Question: I have two div's, A and B. I would like to hover over DIV A and reveal DIV B, but I do not want DIV B to hide until the mouse moves from over DIV B.
'''
<div id="a"><img src="images...." class="profile" id="options" /></div>
<div id="b"> //some information</div>
'''
The jquery:
'''
<script>
$(document).ready(function(){
$('#a').hover(function(){
$('#b').show();
},
function(){
$('#b').hide();
});
});
'''
My CSS:
'''
<style type="text/css">
<!--
.profile{ position: absolute; top: 0px; width: 20px; height: 20px;}
#id{ position: absolute; top: 20px; width: 300px; height: 400px;}
-->
</style>
'''
I provided the css for explanation purpose. I was thinking of changing the class so that but DIV A and DIV B have the same class. This was not possible because my DIV B will become the size of a chatting image.
below is an image of what I am trying to describe:

can someone please explain where I am going wrong with my codes?
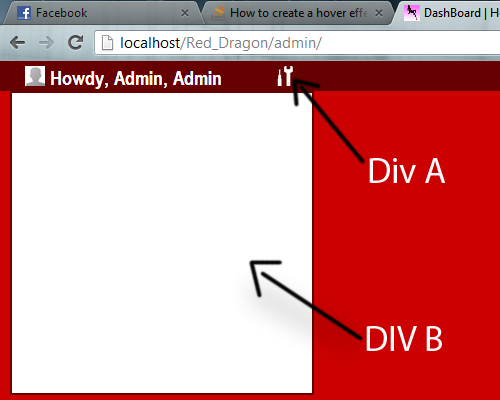
Answer: Try this:
'''
$(document).ready(function(){
$('#a').mouseenter(function(){
$('#b').show();
});
$('#b').mouseleave(function(){
$(this).hide();
});
});
'''